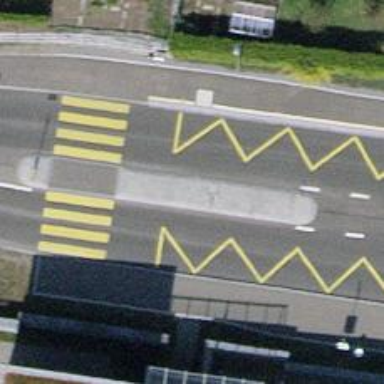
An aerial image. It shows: Bus stop with designated public transport stop position.